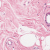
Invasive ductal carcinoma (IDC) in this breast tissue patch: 0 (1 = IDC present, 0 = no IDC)